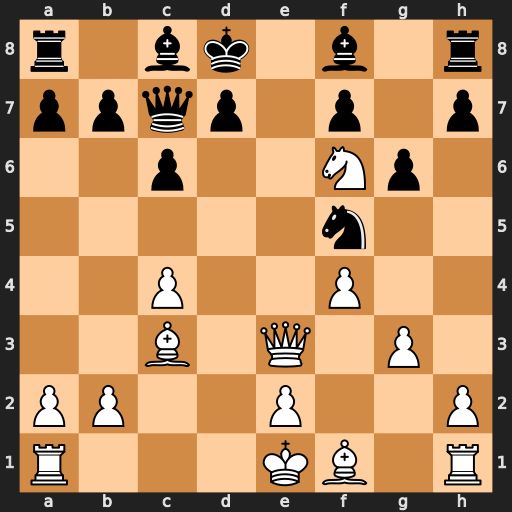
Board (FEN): r1bk1b1r/ppqp1p1p/2p2Np1/5n2/2P2P2/2B1Q1P1/PP2P2P/R3KB1R
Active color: w
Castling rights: KQ
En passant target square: -
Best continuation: Qe8#